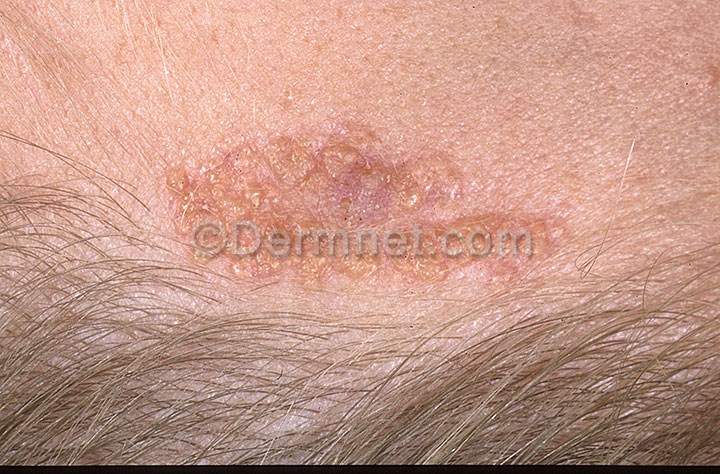
Disease: Seborrheic Keratoses and other Benign Tumors